Field crop: tomato
Growth stage: 1
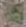
Species: solanum